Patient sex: F
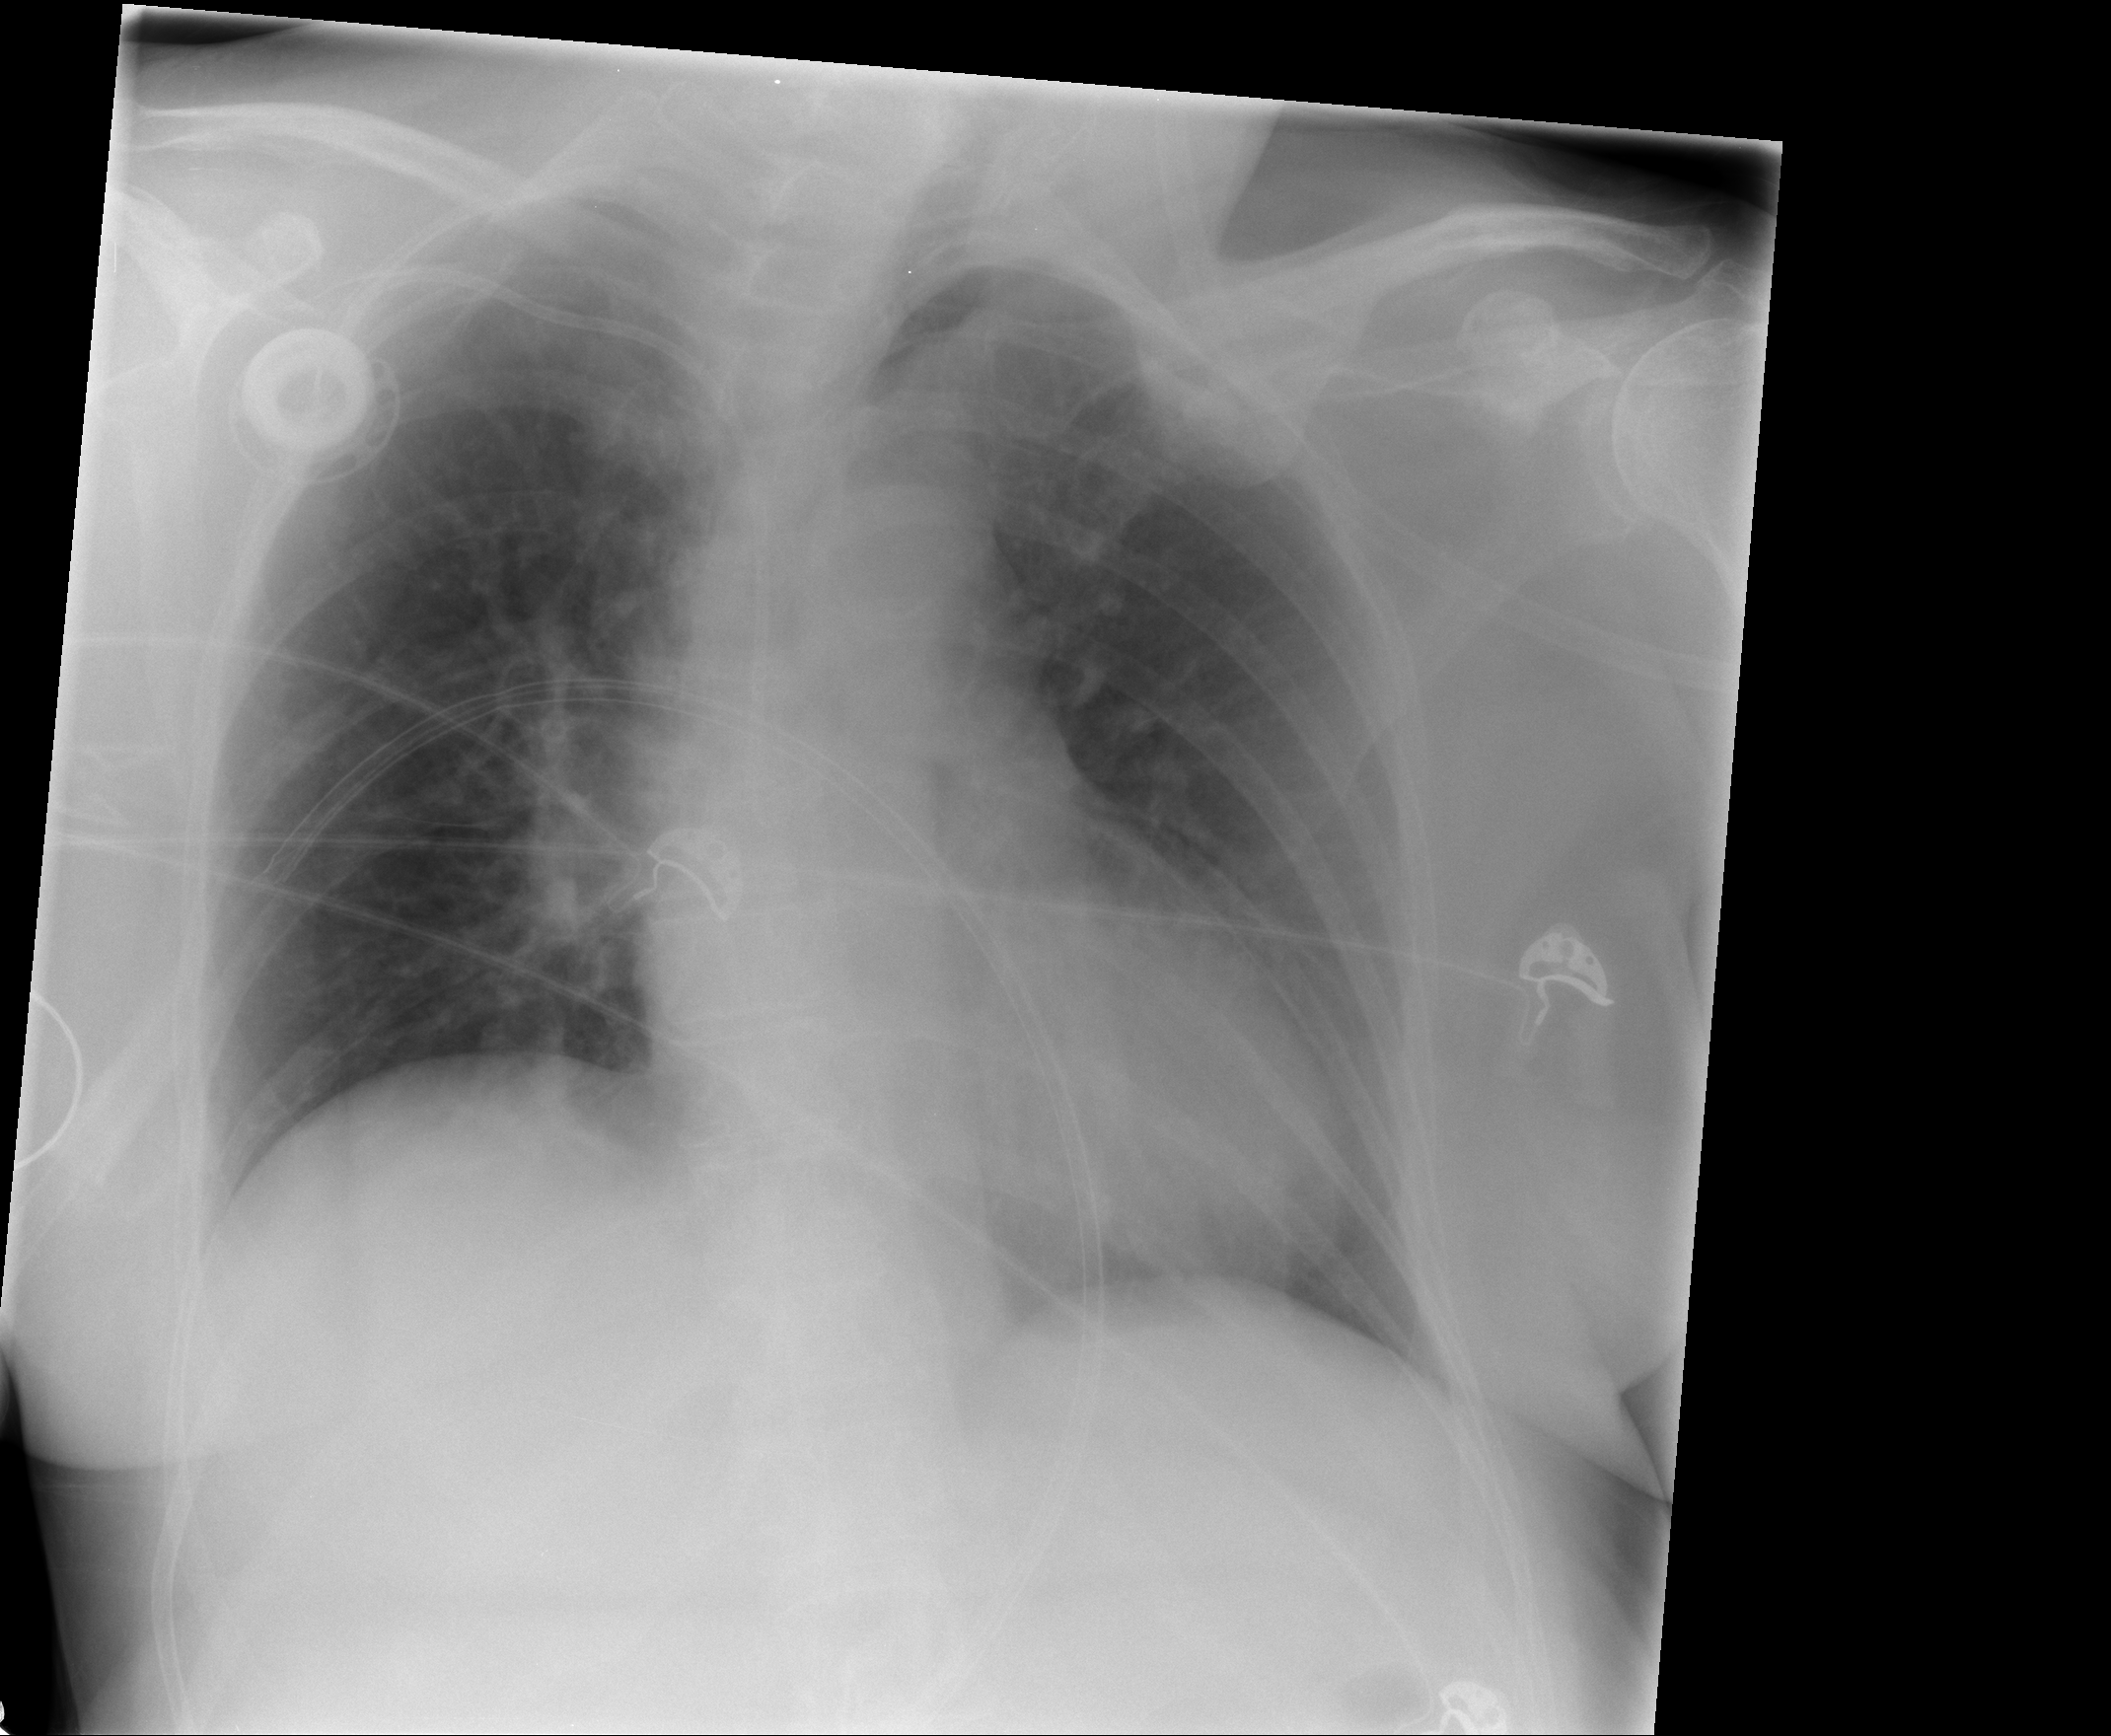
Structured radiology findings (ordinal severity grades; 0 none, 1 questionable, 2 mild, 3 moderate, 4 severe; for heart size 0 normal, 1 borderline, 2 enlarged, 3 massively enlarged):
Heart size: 0
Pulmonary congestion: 2
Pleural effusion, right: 0
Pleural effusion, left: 0
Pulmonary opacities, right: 2
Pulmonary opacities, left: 2
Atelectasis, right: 0
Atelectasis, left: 0